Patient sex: M
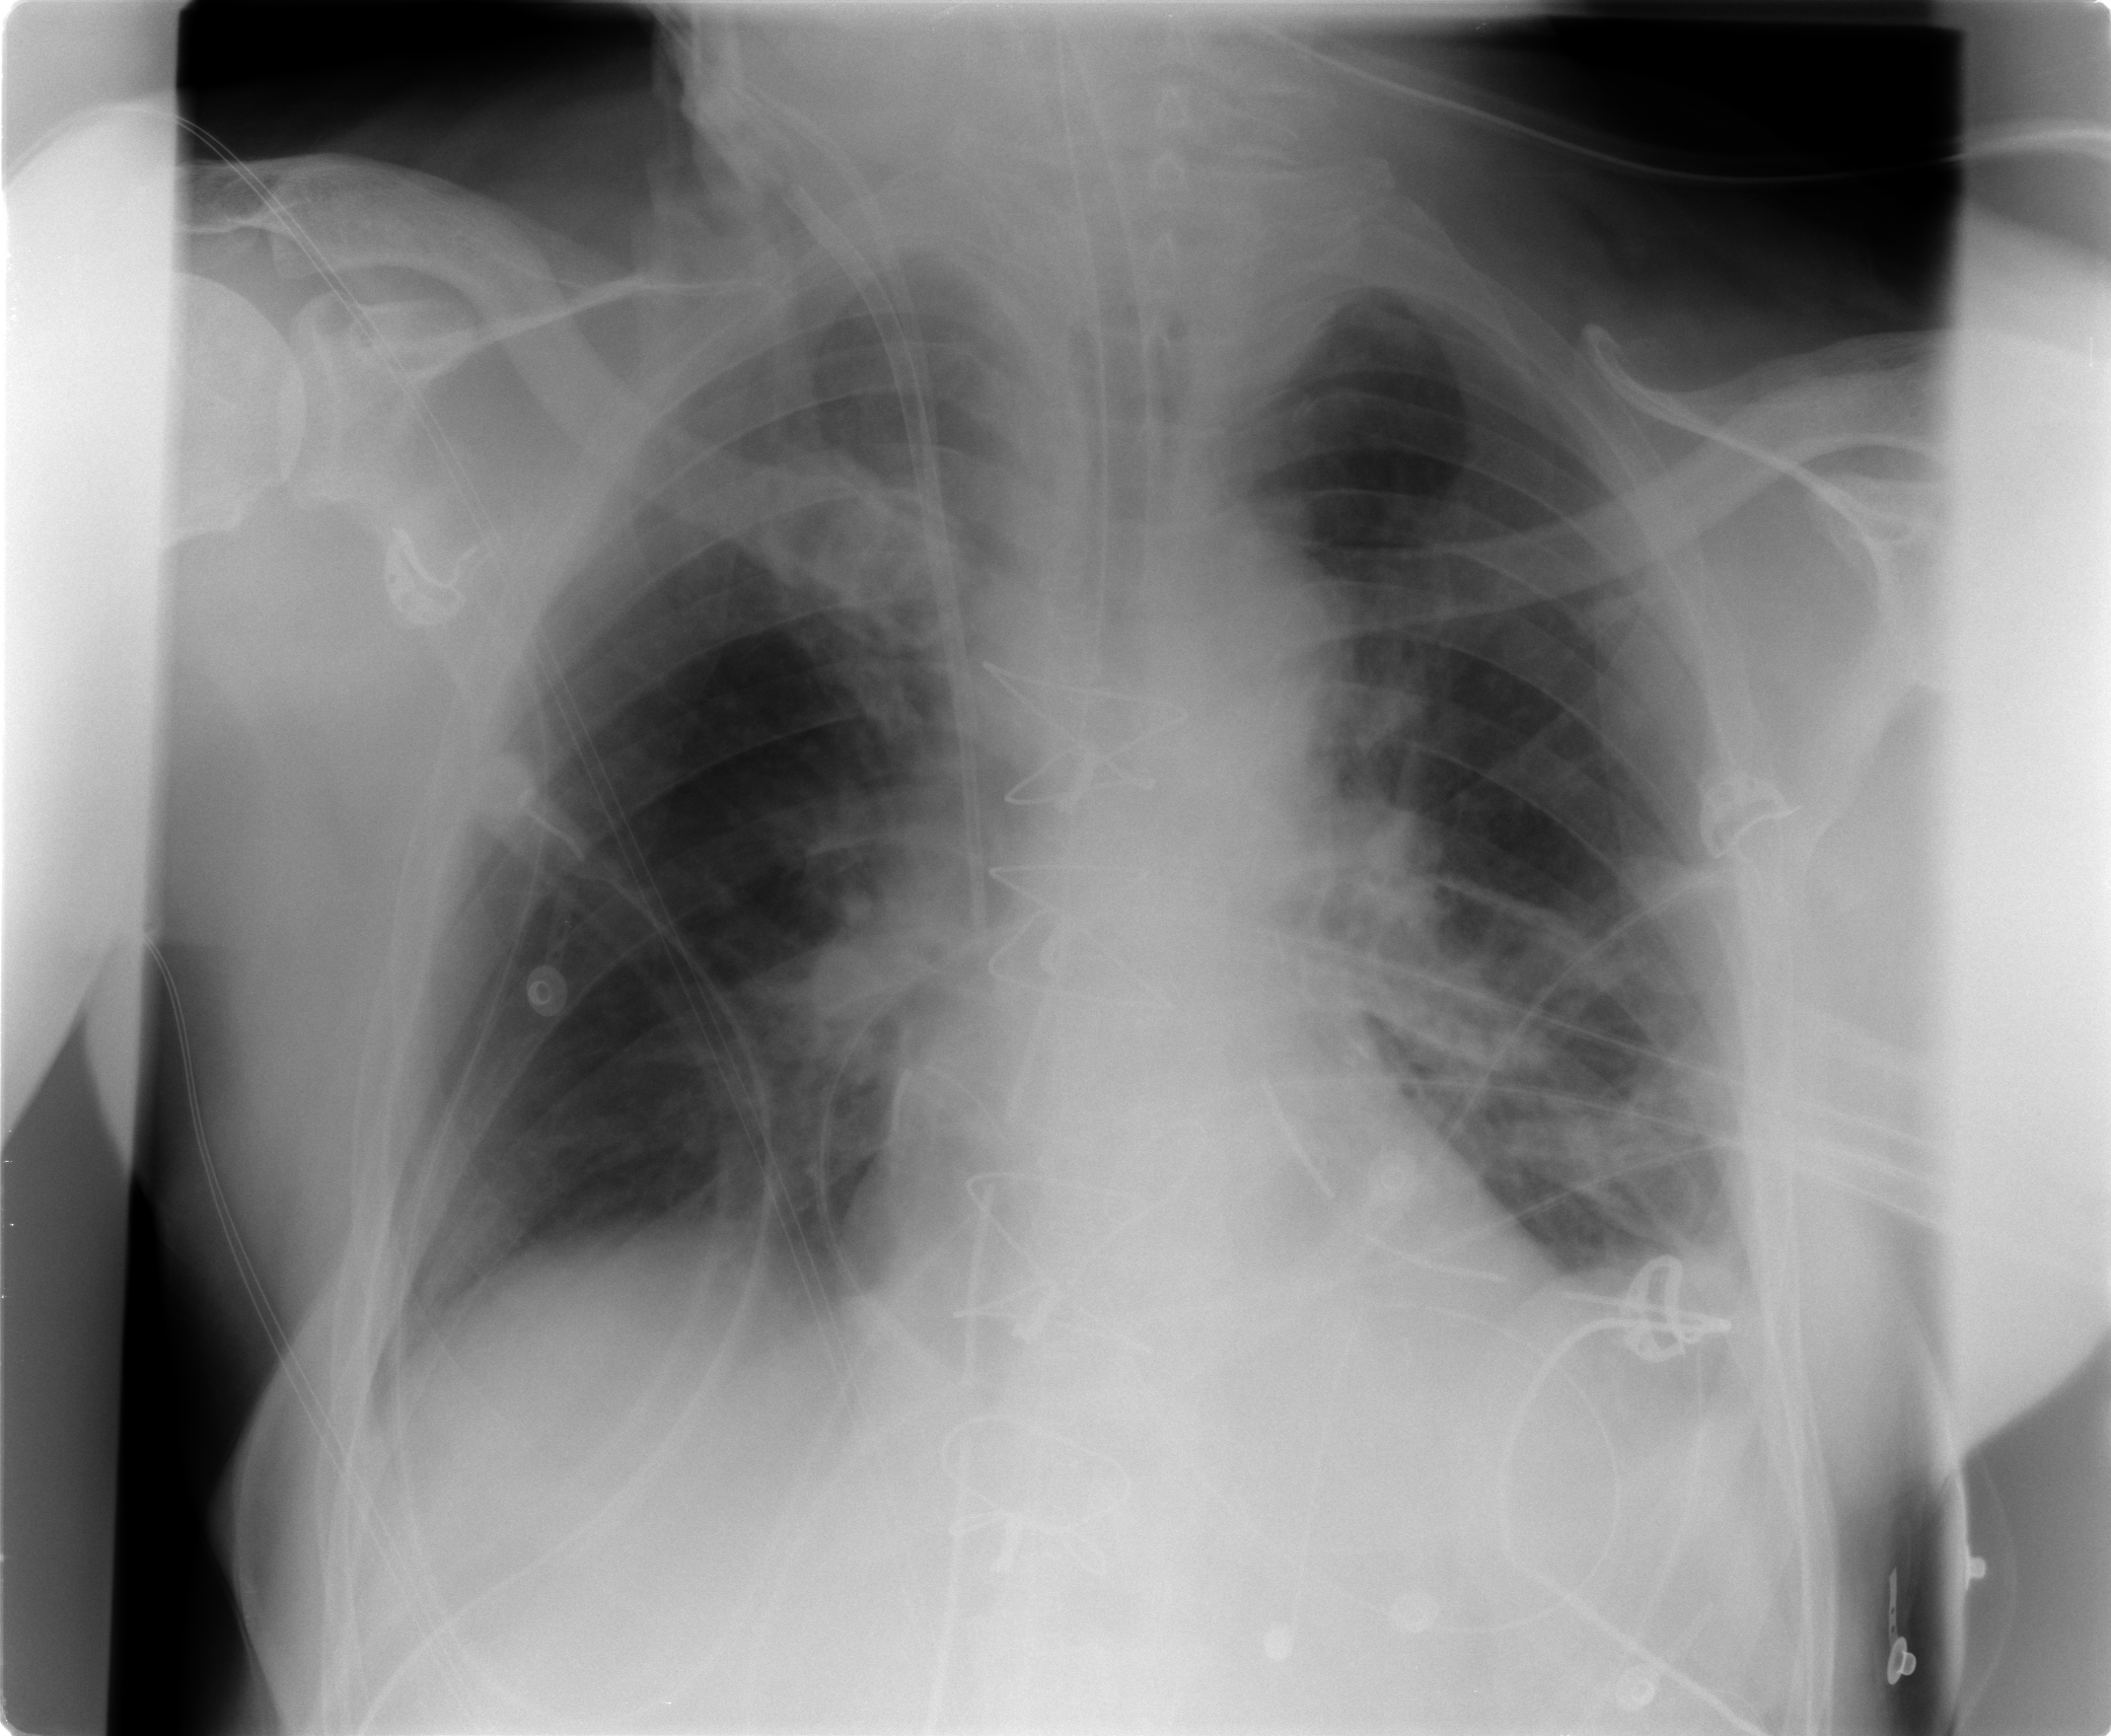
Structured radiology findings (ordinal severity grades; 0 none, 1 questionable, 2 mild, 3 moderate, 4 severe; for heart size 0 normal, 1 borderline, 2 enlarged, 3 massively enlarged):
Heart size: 0
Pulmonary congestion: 1
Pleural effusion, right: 1
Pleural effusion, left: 1
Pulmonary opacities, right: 0
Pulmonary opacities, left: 0
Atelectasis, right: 1
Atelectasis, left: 2